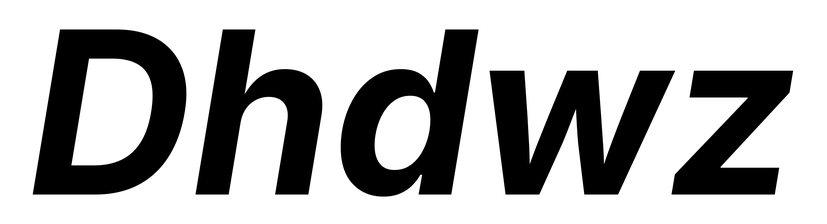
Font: Inter-Italic_Bold_Italic